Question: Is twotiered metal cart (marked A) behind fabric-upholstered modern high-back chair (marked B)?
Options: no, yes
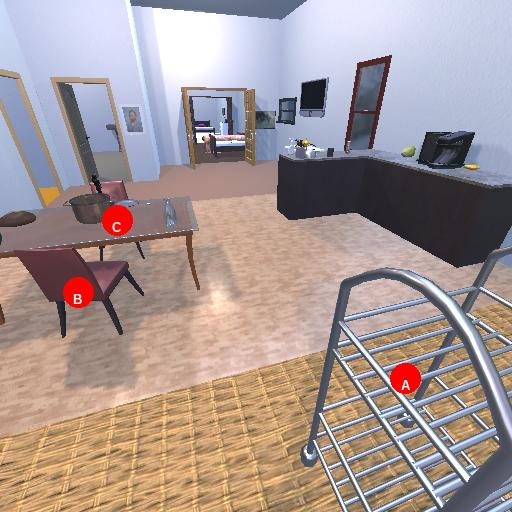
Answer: no